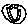
Label: smiley face